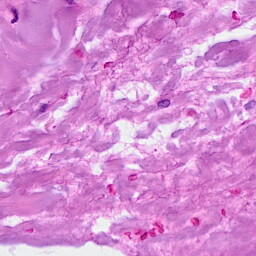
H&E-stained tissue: Breast